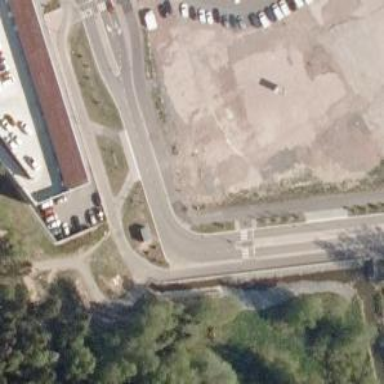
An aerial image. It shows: Uncontrolled crossing with central island on the road.